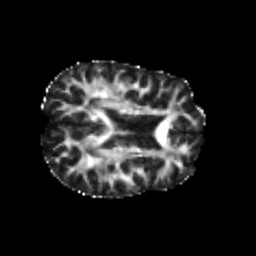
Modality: FA
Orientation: axial
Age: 23
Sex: female
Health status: healthy
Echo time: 0.074 s